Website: home-depot
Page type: cart
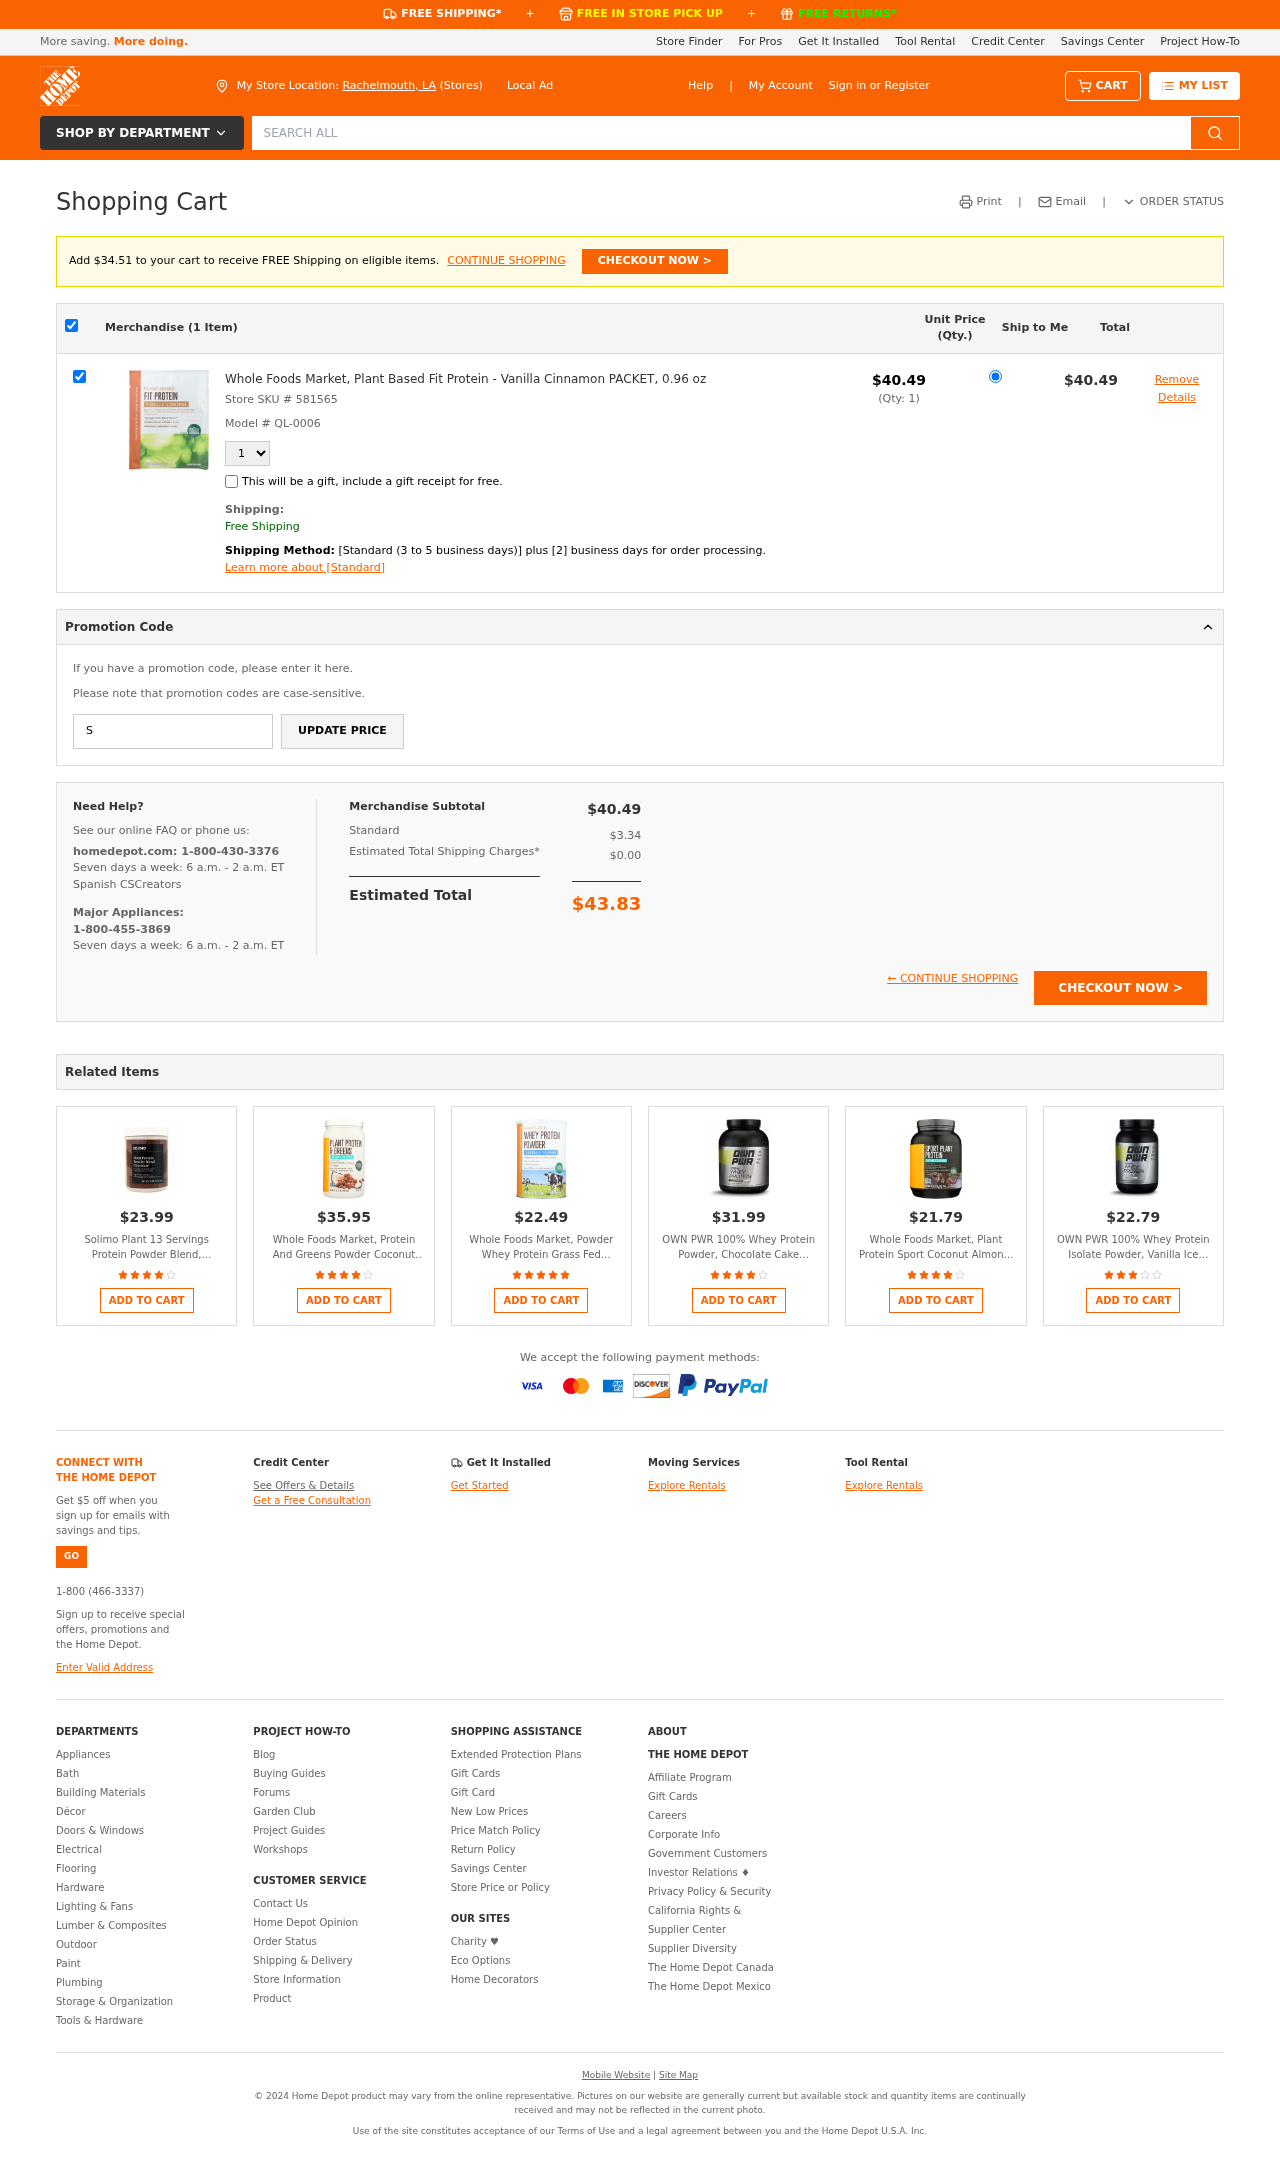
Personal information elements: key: PII_CITY_STATE
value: Rachelmouth, LA
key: PII_PROMO_CODE
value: SPRING38
Product elements: key: PRODUCT1_NAME
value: Whole Foods Market, Plant Based Fit Protein - Vanilla Cinnamon PACKET, 0.96 oz
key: PRODUCT1_PRICE
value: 40.49
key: PRODUCT1_QUANTITY
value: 1
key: PRODUCT2_NAME
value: Solimo Plant 13 Servings Protein Powder Blend, Chocolate, 1 Pound
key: PRODUCT2_PRICE
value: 23.99
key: PRODUCT2_RATING
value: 4.4
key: PRODUCT3_NAME
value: Whole Foods Market, Protein And Greens Powder Coconut Almond, 18 Ounce
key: PRODUCT3_PRICE
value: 35.95
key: PRODUCT3_RATING
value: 4.4
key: PRODUCT4_NAME
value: Whole Foods Market, Powder Whey Protein Grass Fed Vanilla, 12 Ounce
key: PRODUCT4_PRICE
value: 22.49
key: PRODUCT4_RATING
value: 4.7
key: PRODUCT5_NAME
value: OWN PWR 100% Whey Protein Powder, Chocolate Cake Batter, 25 G Protein with Enzymes, 5 Pound (62 Serv
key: PRODUCT5_PRICE
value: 31.99
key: PRODUCT5_RATING
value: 4.2
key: PRODUCT6_NAME
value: Whole Foods Market, Plant Protein Sport Coconut Almond, 33 Ounce
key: PRODUCT6_PRICE
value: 21.79
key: PRODUCT6_RATING
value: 3.6
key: PRODUCT7_NAME
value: OWN PWR 100% Whey Protein Isolate Powder, Vanilla Ice Cream, 25 G Protein, 2 Pound (28 Servings)
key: PRODUCT7_PRICE
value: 22.79
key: PRODUCT7_RATING
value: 3
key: PRODUCT1_SKU
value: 581565
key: PRODUCT1_MODEL
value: QL-0006
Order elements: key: AMOUNT_TO_FREE_SHIPPING
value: $34.51
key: ORDER_NUM_ITEMS
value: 1
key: ORDER_SUBTOTAL
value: $40.49
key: ORDER_TAX
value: $3.34
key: ORDER_SHIPPING_COST
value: $0.00
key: ORDER_TOTAL
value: $43.83
Search elements: key: HEADER_SEARCH
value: SEARCH ALL